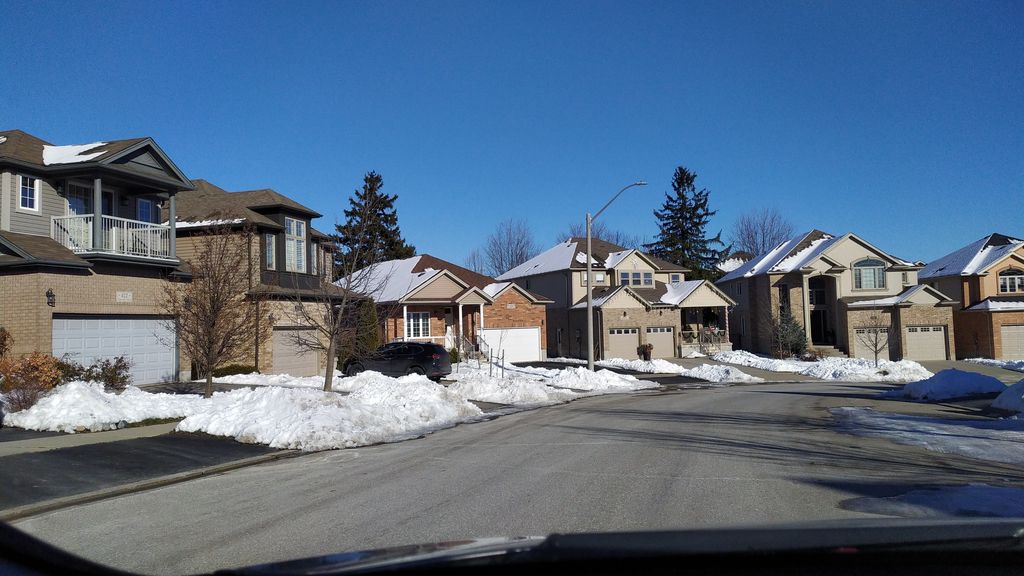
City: kitchener-waterloo